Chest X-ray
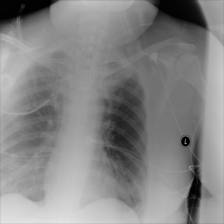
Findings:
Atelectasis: negative
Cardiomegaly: negative
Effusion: negative
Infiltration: negative
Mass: negative
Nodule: negative
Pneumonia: negative
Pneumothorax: negative
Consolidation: negative
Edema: negative
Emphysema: negative
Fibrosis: negative
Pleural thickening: negative
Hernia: negative